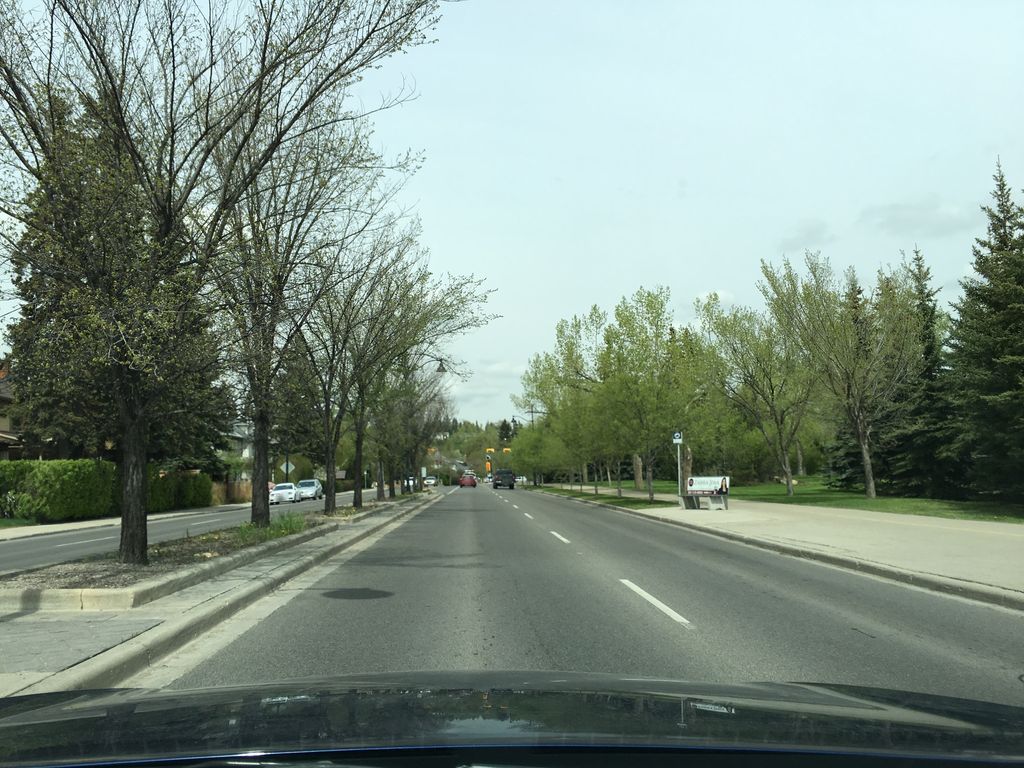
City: calgary